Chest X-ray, AP view. Patient: 46 years old, sex M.
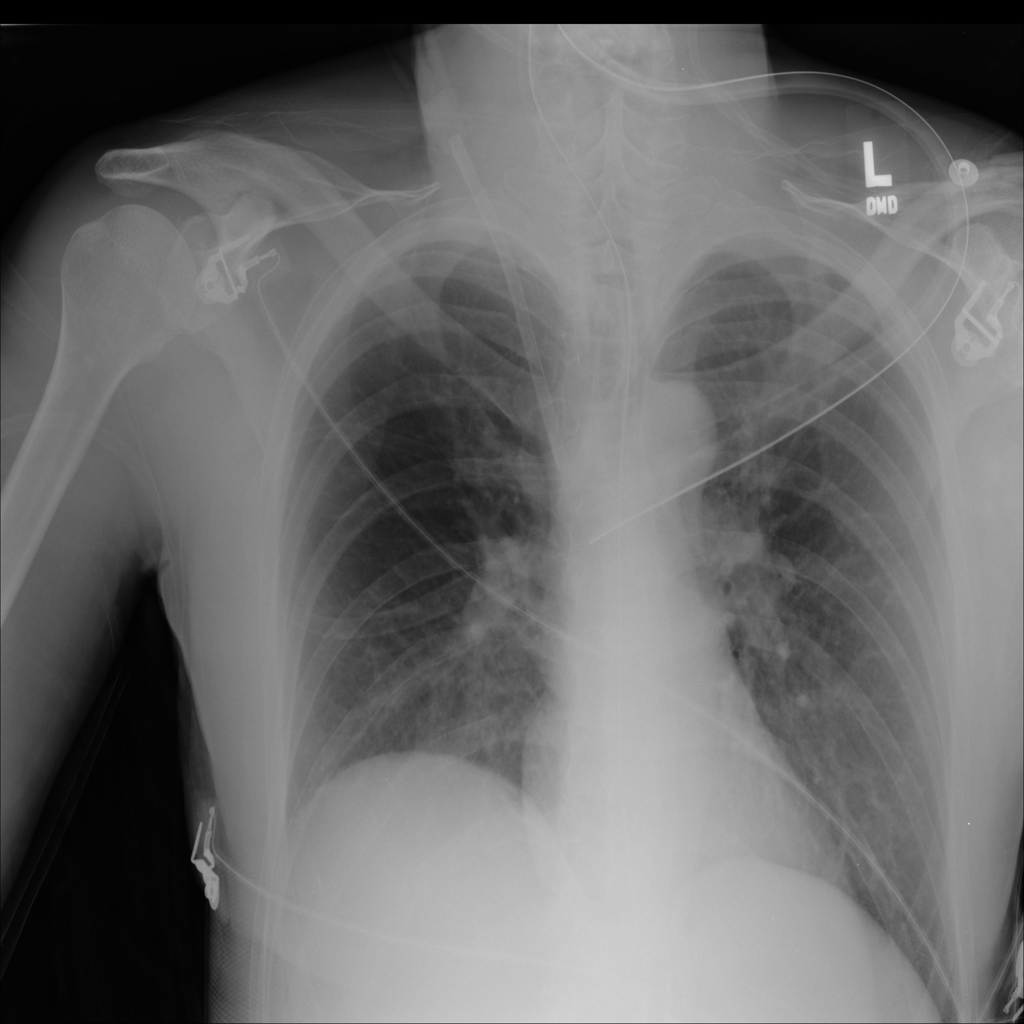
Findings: No Finding